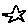
Label: star